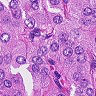
Metastatic tissue present: yes